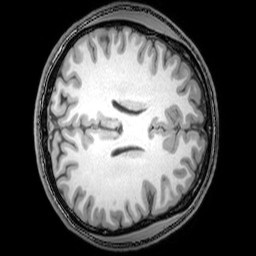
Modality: T1w
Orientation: axial
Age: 22
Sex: male
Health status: healthy
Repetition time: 0.081 s
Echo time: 0.037 s